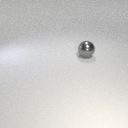
large gray metal sphere